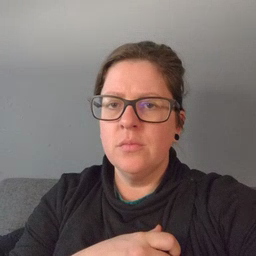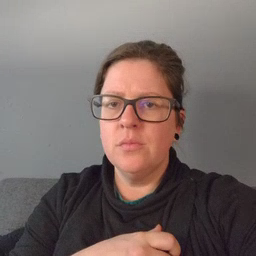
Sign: who